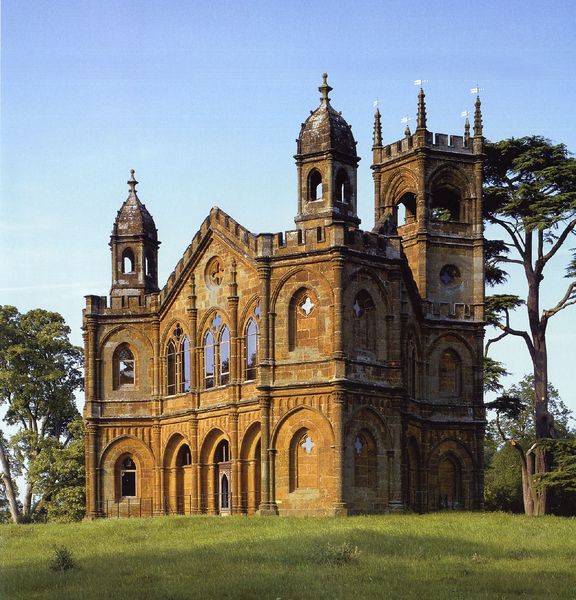
Titel: Gotischer Tempel in Stowe, Buckinghamshire
Künstler: James Gibbs
Standort: Stowe (EU - GB - Buckinghamshire)
Schlagwörter: baum, himmel, bäume, grün, äste, fenster, tür, gras, rasen, architektur, natur, kirche, gotik, turm, giebel, tor, türme, rundfenster, dom, kathedrale, kreuze, spitzbogen, kapelle, historismus, sakral, pass, wörlitz, folly, schlösslilein, kapellel